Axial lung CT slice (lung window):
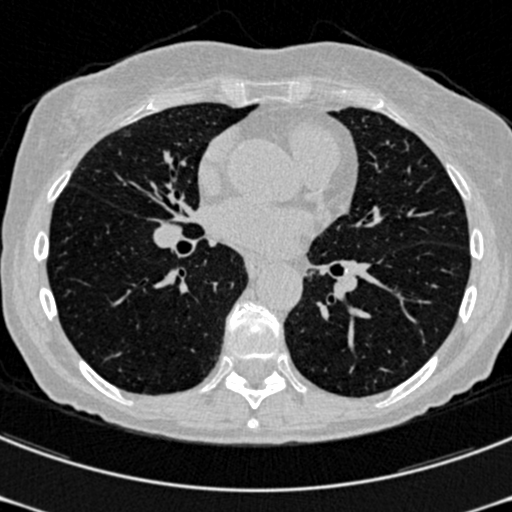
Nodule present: no